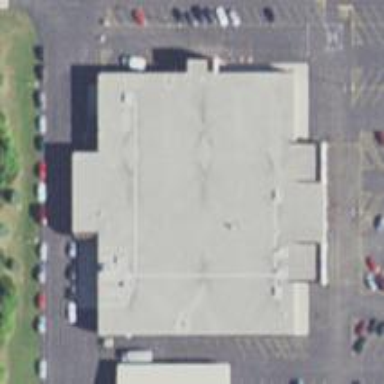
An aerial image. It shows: Building.